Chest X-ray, AP view. Patient: 21 years old, sex M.
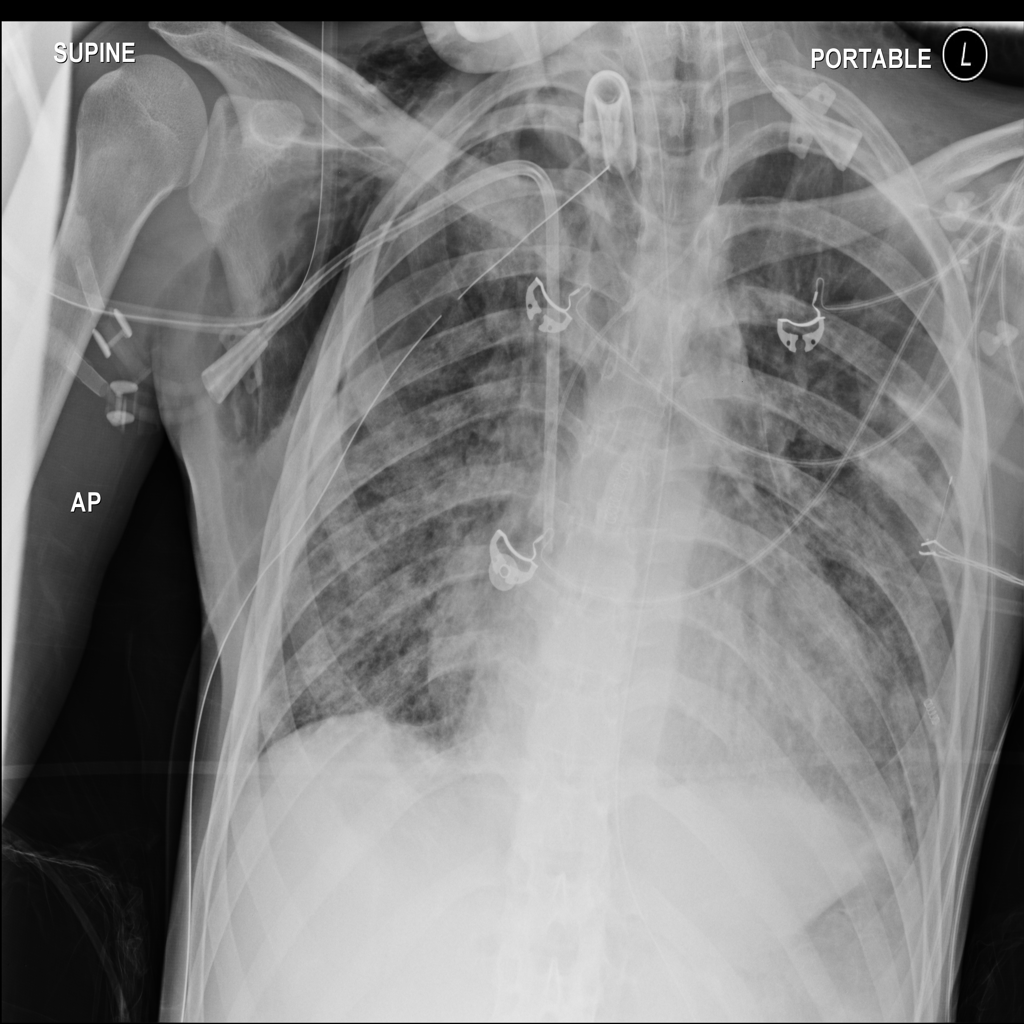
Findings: Emphysema, Pneumonia, Pneumothorax